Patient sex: M
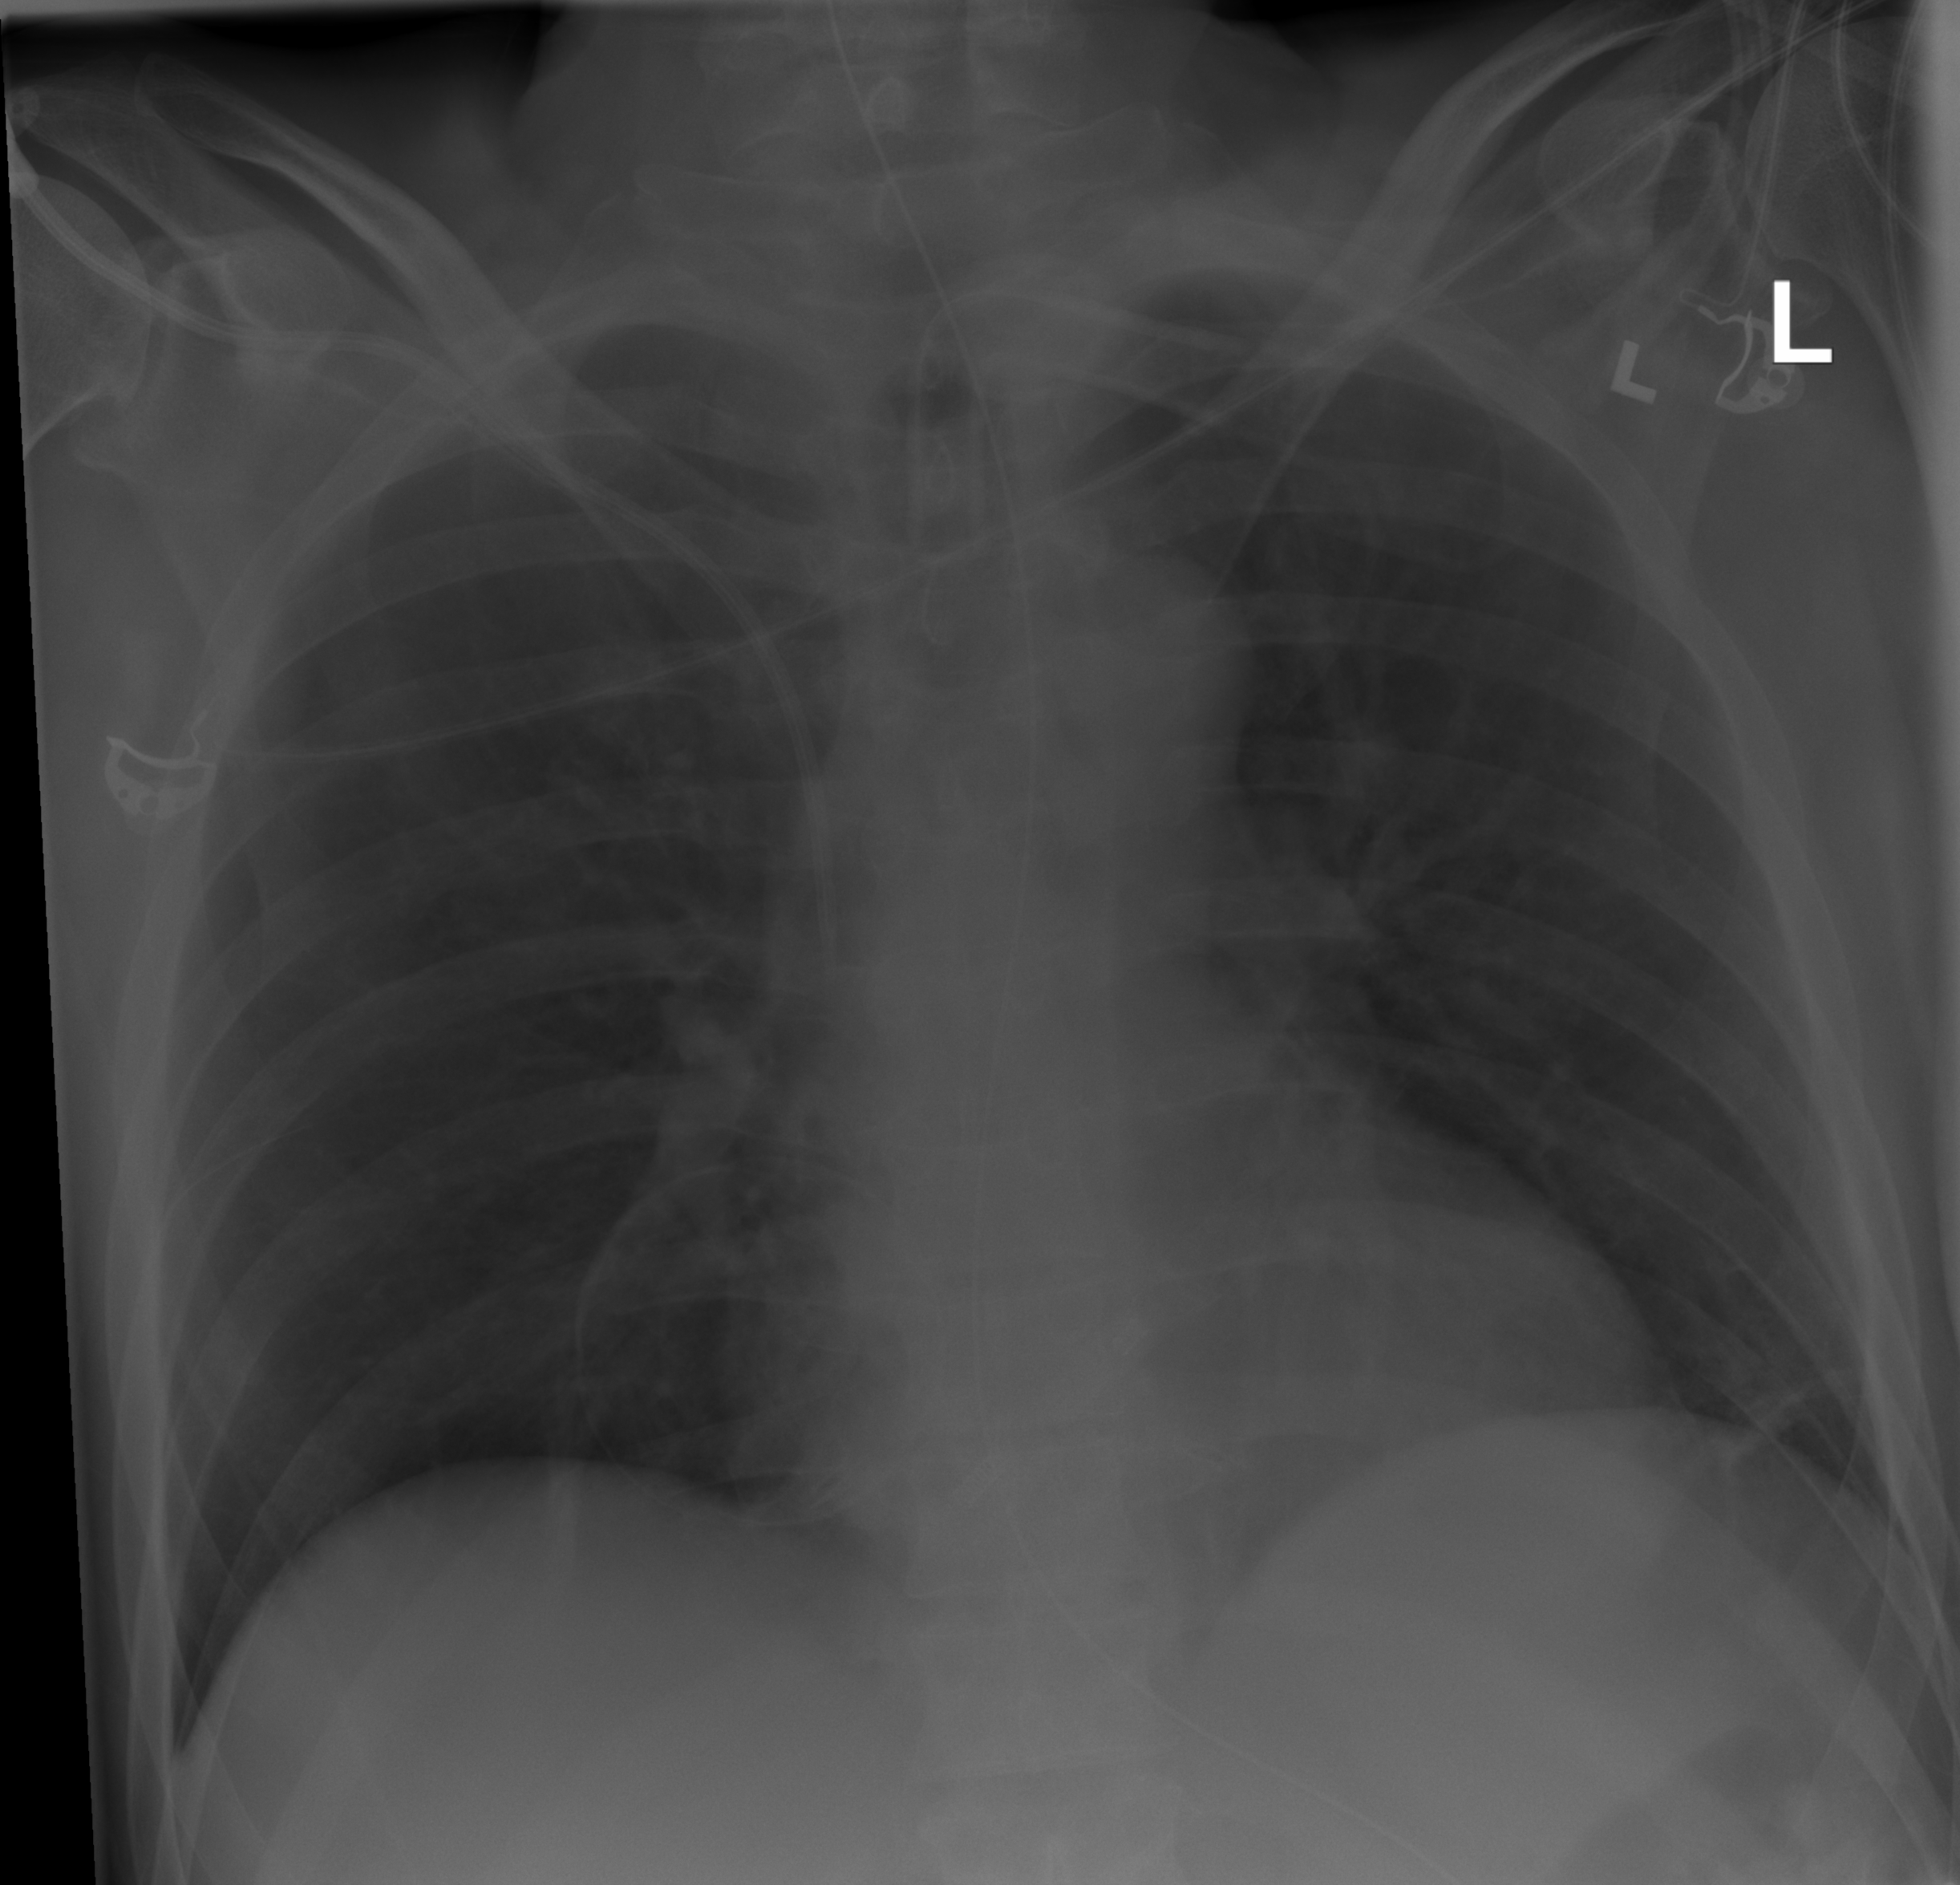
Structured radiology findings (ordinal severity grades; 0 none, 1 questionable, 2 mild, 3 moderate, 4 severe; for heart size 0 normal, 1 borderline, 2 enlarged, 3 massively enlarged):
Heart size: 0
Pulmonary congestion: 0
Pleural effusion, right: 0
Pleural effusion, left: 0
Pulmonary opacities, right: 0
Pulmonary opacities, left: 0
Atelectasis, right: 0
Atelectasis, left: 2